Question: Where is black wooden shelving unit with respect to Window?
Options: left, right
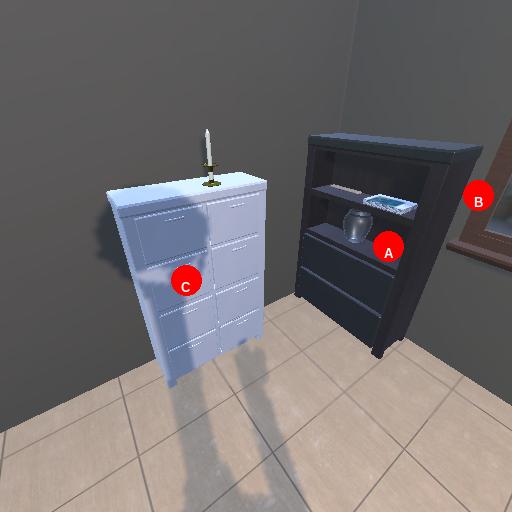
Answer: left